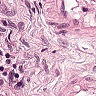
Metastatic tissue present: no